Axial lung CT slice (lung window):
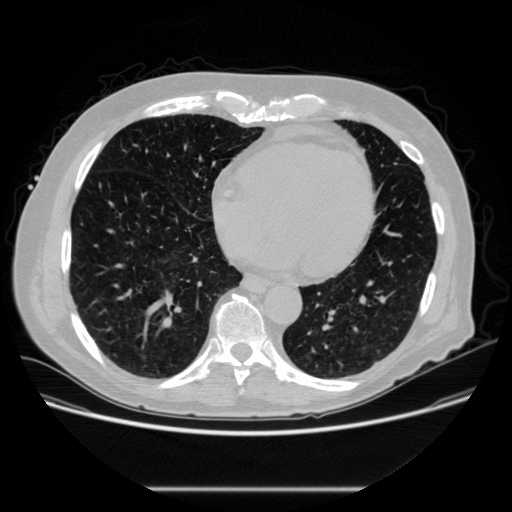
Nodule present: no